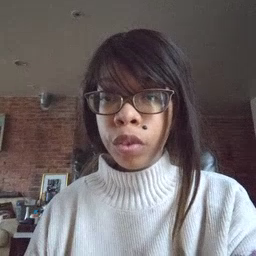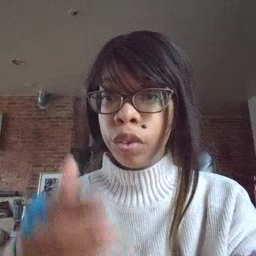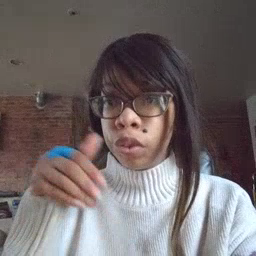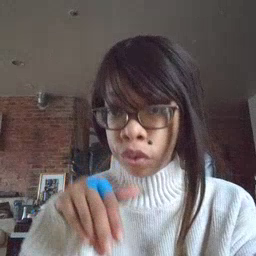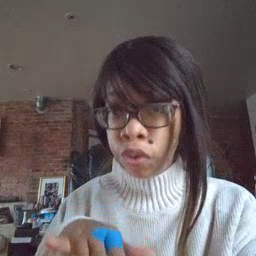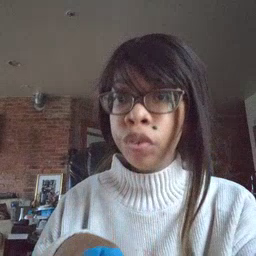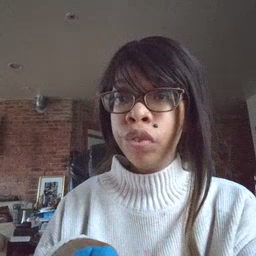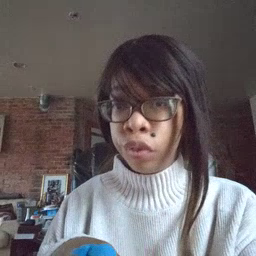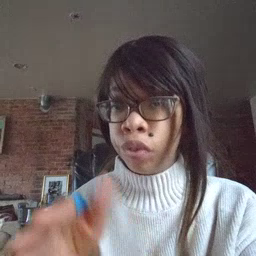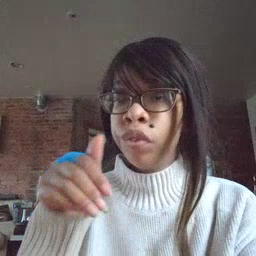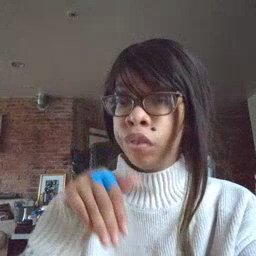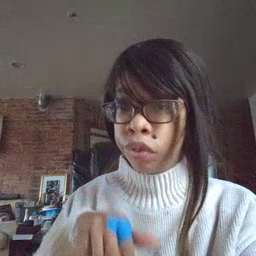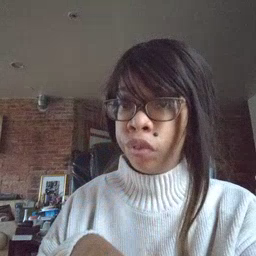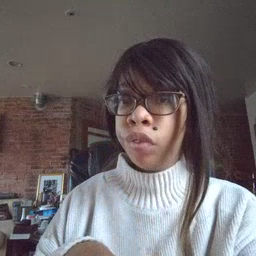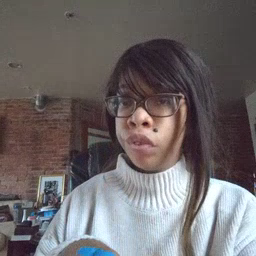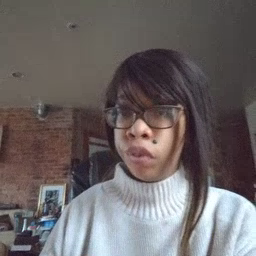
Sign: into